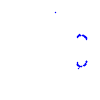
Particle: proton